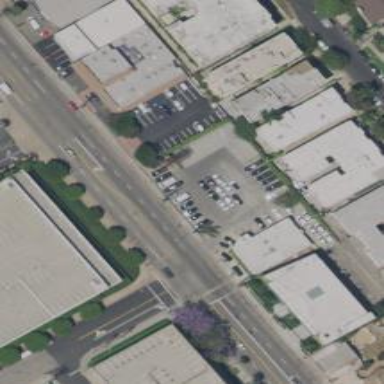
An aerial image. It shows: Car rental facility.